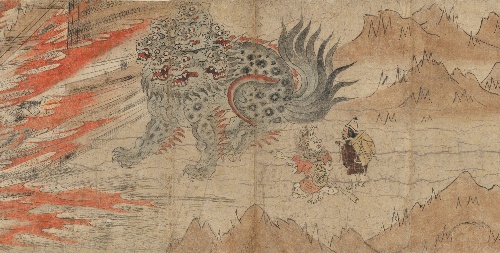
Title: 北野天神縁起絵巻|Illustrated Legends of the Kitano Tenjin Shrine (Kitano Tenjin engi emaki)
Date: late 13th century
Object type: Handscrolls
Classification: Paintings
Medium: Set of five handscrolls; ink, color, and cut gold on paper
Culture: Japan
Period: Kamakura period (1185–1333)
Dimensions: a: 11 5/16 in. × 22 ft. 7 7/16 in. (28.8 × 689.4 cm)
b: 11 5/16 in. × 25 ft. 3/8 in. (28.8 × 763 cm)
c: 11 5/16 x 274 1/8 in. (28.8 x 696.3 cm)
d: 11 5/16 x 224 15/16 in. (28.8 x 571.4 cm)
e: 11 5/16 x 352 3/16 in. (28.8 x 894.5 cm)
Department: Asian Art
Credit line: Fletcher Fund, 1925
Accession year: 1925
Repository: Metropolitan Museum of Art, New York, NY
Tags: Men|Mythical Creatures